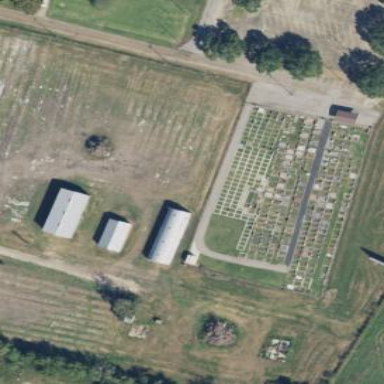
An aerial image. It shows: Cemetery.